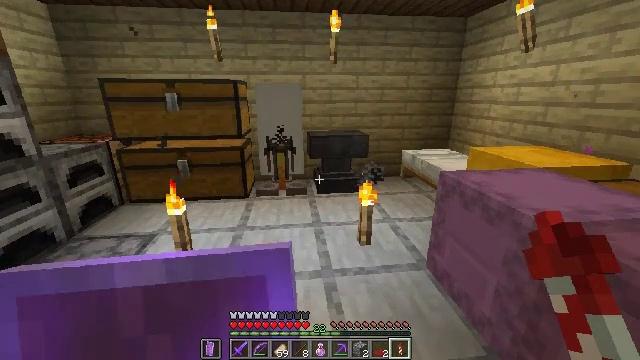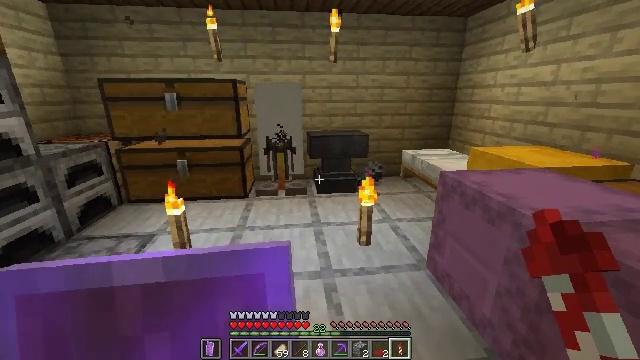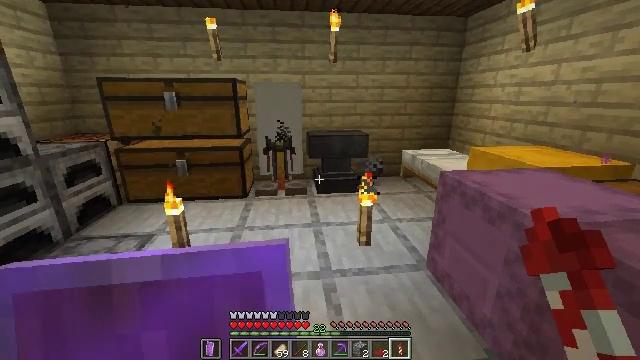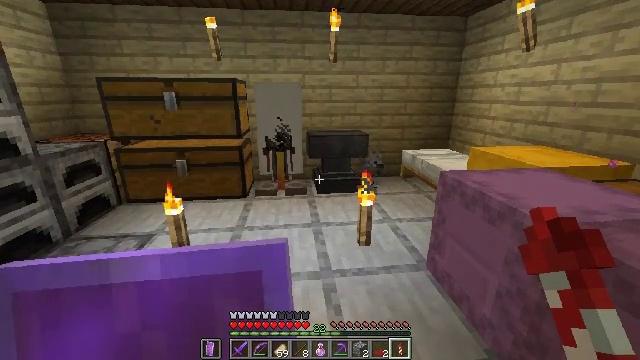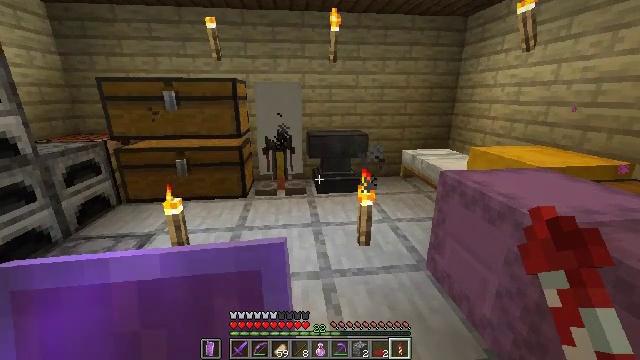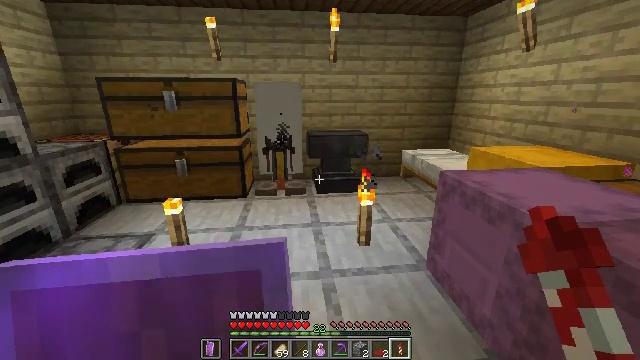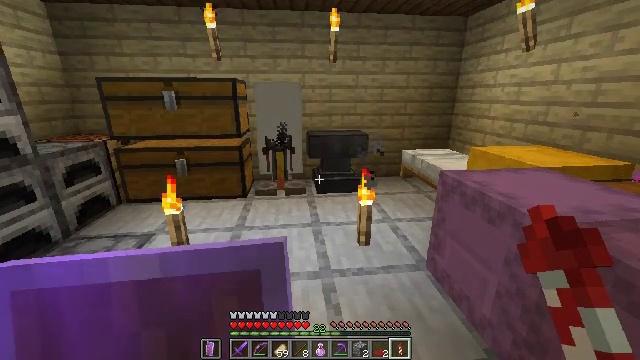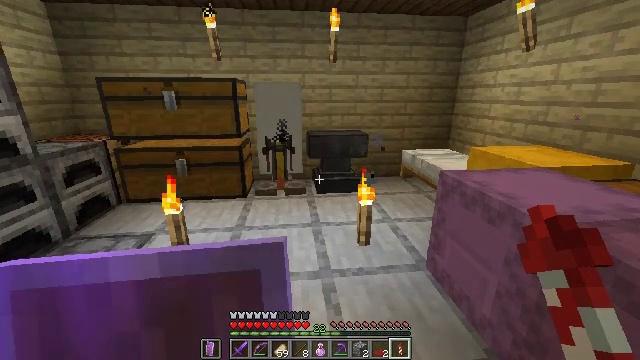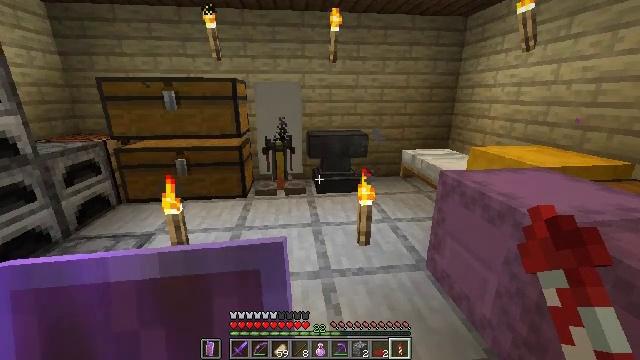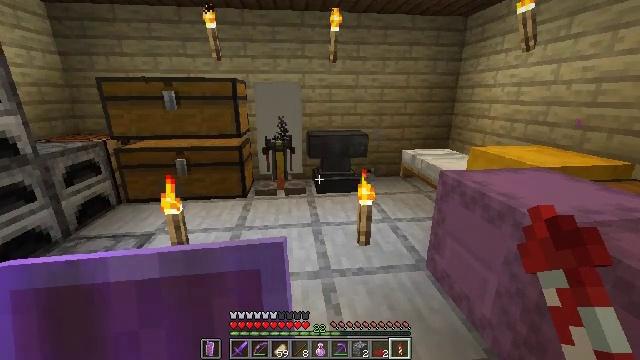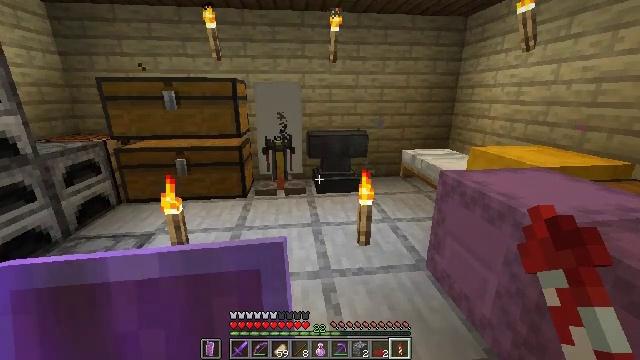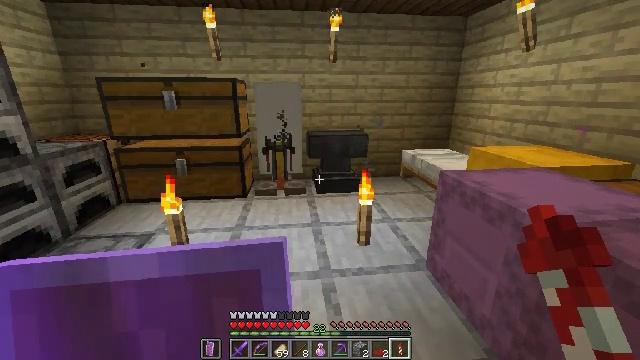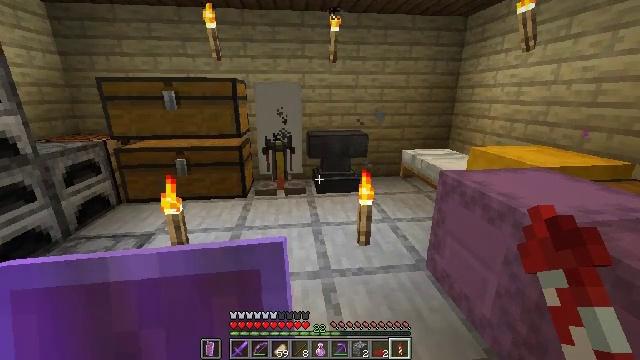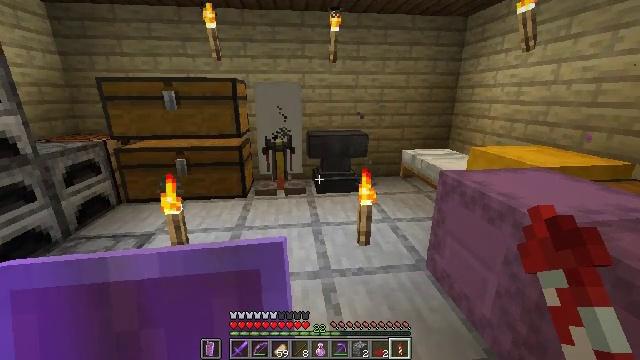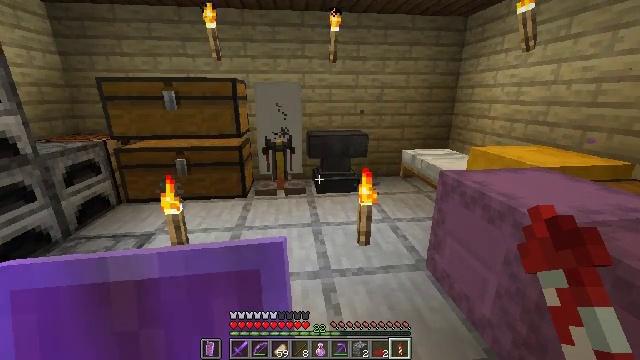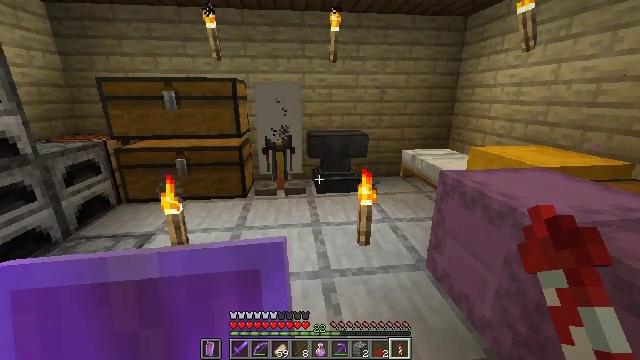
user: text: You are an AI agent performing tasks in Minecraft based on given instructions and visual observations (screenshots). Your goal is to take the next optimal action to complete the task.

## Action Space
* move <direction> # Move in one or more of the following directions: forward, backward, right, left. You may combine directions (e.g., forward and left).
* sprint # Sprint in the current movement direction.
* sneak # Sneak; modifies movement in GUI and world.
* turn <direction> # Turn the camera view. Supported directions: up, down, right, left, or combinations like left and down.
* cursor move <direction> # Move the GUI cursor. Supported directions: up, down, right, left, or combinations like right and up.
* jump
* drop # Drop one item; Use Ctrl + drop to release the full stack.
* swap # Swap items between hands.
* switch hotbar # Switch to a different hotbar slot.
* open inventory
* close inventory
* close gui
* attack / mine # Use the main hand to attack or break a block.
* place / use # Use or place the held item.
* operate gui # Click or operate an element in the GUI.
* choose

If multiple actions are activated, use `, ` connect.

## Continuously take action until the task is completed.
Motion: motion action
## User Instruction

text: Gather spruce leaves to collect foliage.
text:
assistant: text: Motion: no_op
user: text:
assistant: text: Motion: no_op
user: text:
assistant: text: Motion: no_op
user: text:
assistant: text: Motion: no_op
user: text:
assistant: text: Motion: no_op
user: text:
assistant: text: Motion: no_op
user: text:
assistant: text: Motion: no_op
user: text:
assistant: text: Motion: no_op
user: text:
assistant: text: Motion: no_op
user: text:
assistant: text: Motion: no_op
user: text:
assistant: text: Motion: no_op
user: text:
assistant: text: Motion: no_op
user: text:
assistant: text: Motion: no_op
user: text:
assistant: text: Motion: no_op
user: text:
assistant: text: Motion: no_op
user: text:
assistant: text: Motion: no_op
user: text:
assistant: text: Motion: no_op
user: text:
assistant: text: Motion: no_op
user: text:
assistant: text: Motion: no_op
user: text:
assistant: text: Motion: no_op
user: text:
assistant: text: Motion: no_op
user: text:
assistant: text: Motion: turn left and down
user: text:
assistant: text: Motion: turn right and down
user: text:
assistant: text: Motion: turn right and down
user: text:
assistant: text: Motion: turn right and down
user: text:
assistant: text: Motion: turn right and down
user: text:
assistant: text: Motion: turn right and down
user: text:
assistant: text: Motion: no_op
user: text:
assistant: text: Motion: no_op
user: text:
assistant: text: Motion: no_op